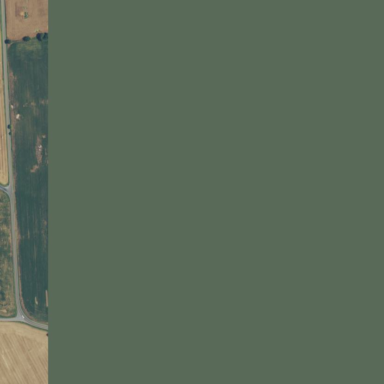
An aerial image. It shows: Farmland with corn crops.